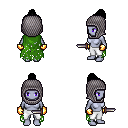
a pixel art fantasy rpg character, female body template, dark elf, purple skin, green tattered cape, white pants, black short topknot hairstyle, chain hood, gold gloves, dagger, four views (front, back, left, right), 2x2 character sprite sheet, small pixel art, hard edges, no anti-aliasing